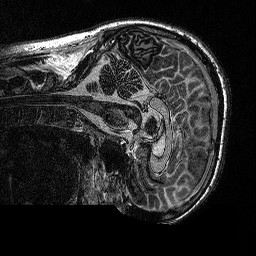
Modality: MP2RAGE
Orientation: sagittal
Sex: male
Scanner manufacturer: siemens
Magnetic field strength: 3 T
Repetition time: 5 s
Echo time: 0.00292 s